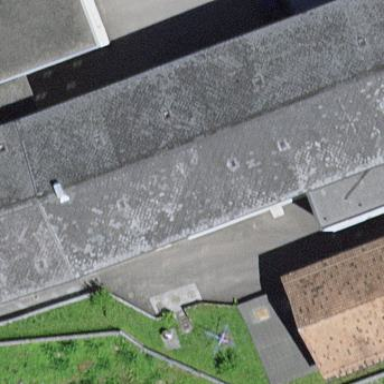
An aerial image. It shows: Industrial building.